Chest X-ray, AP view. Patient: 64 years old, sex M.
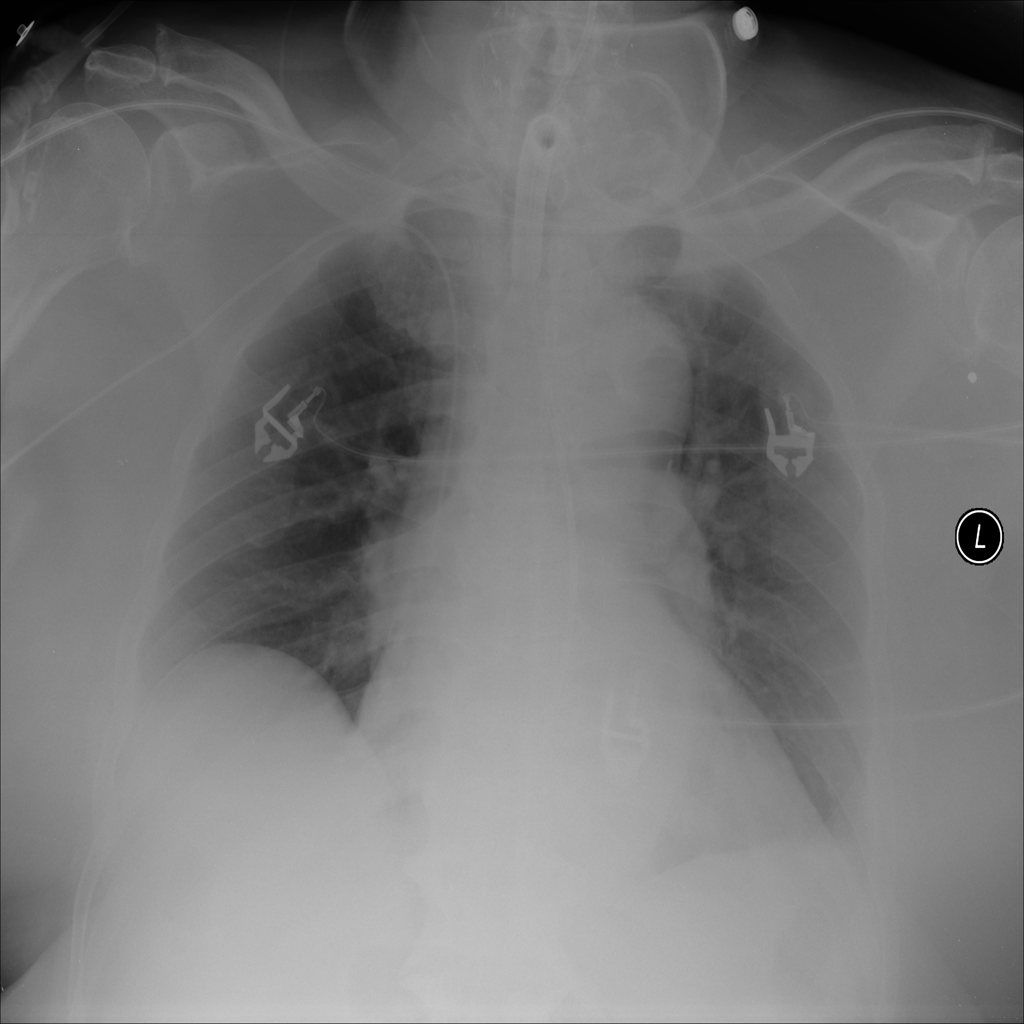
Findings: Consolidation